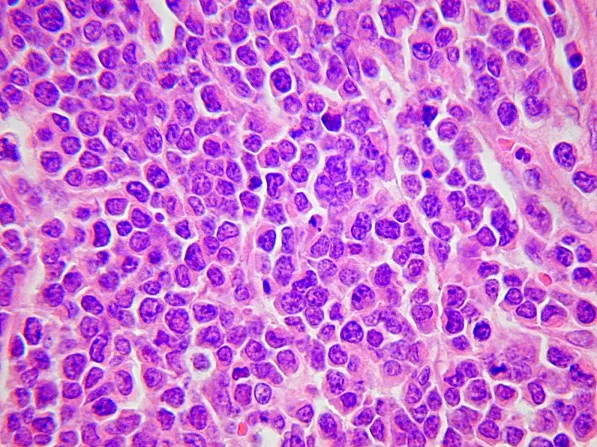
High-power microscopic view of the small cell carcinoma showing hyperchromatic nuclei, nuclear moulding and clumping of the nuclear chromatin.
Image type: pathology (h&e)